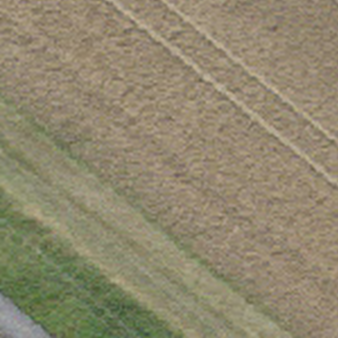
Label: other